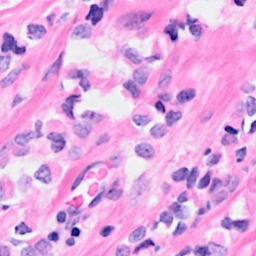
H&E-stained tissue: Breast